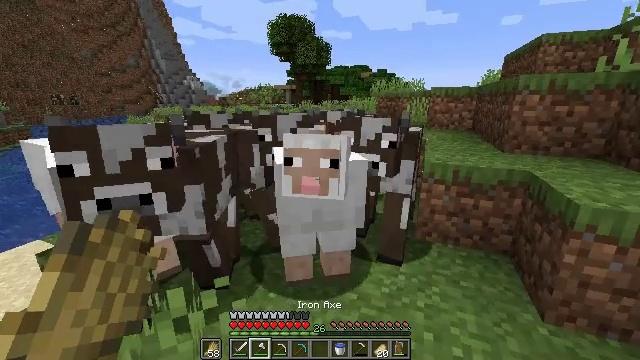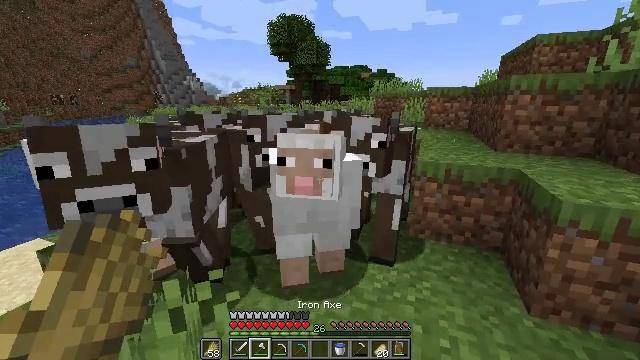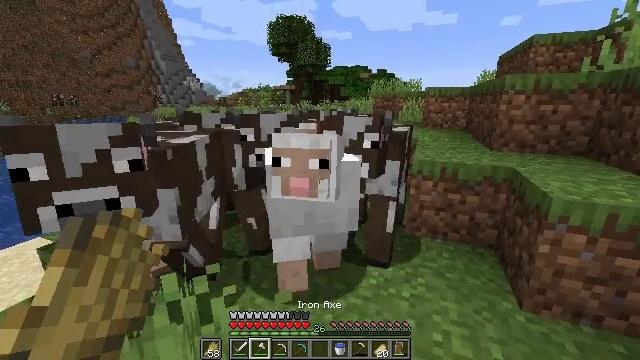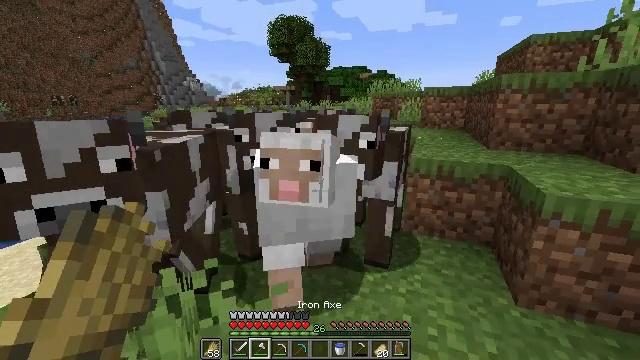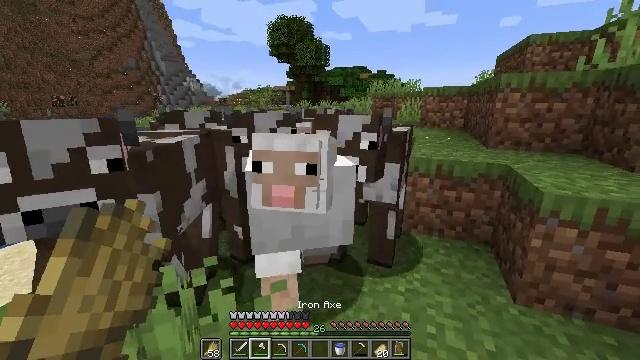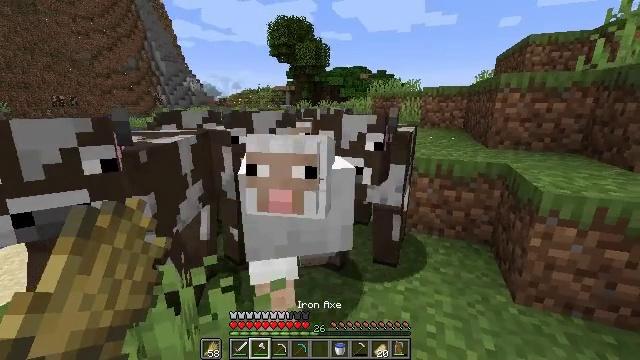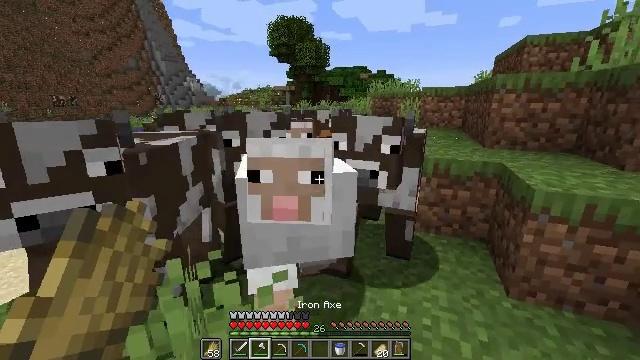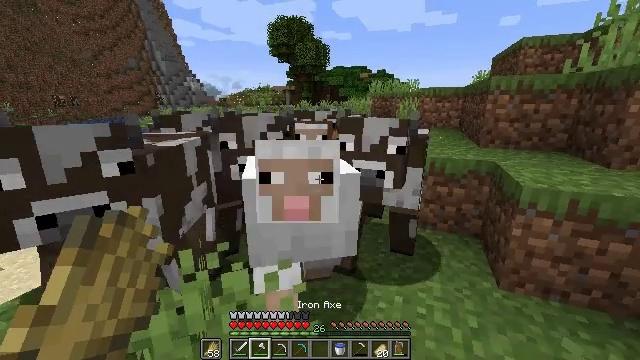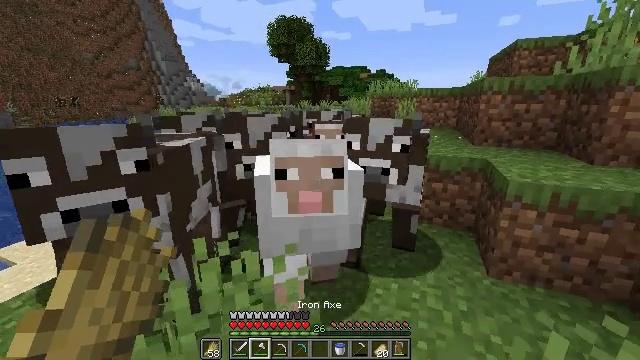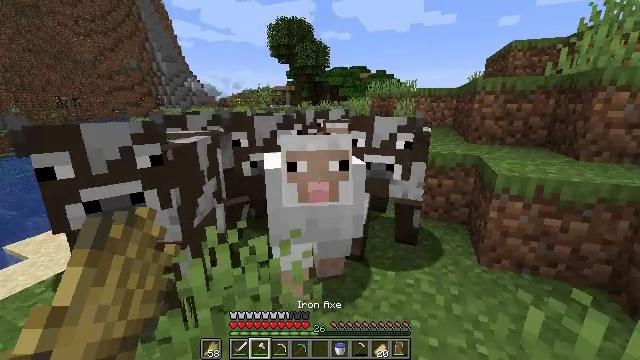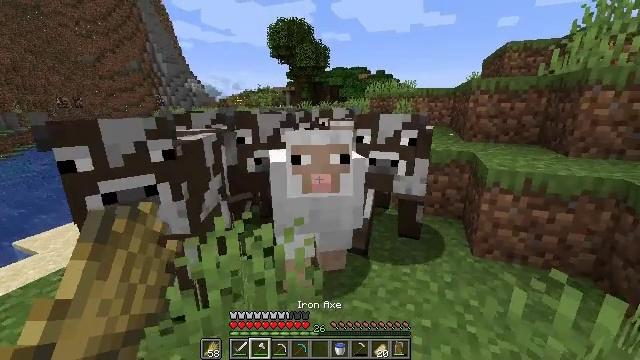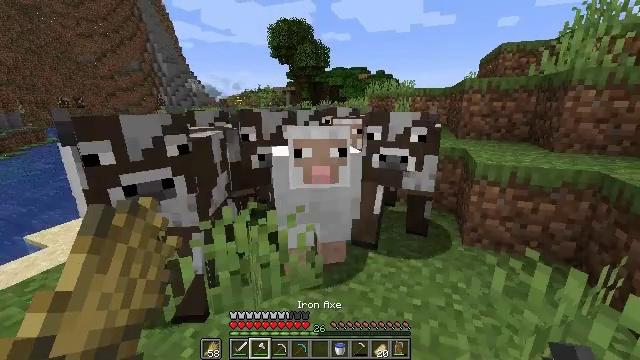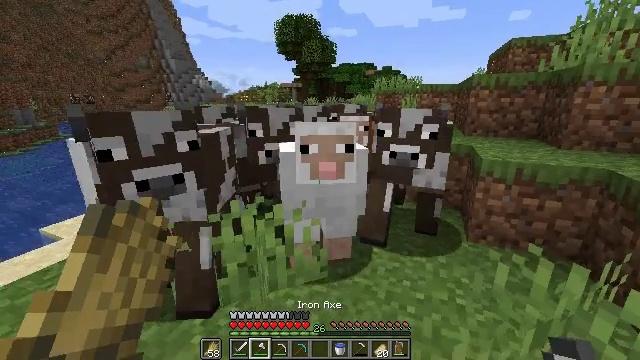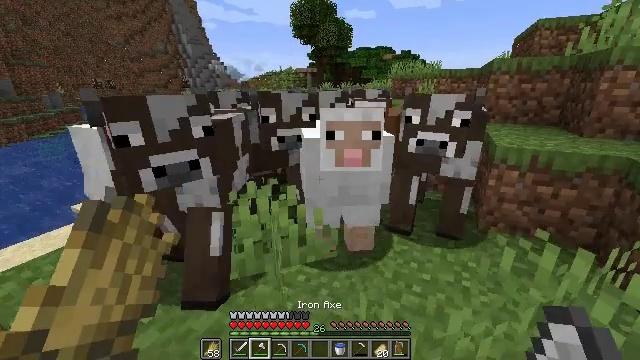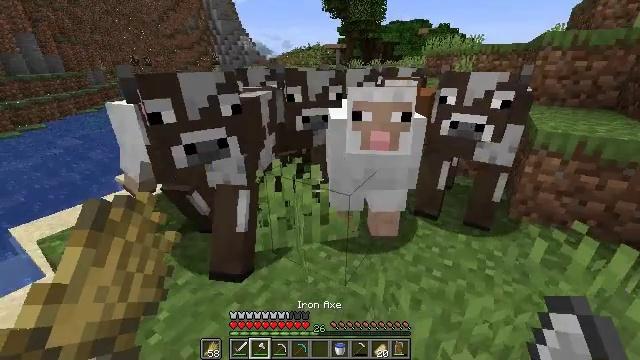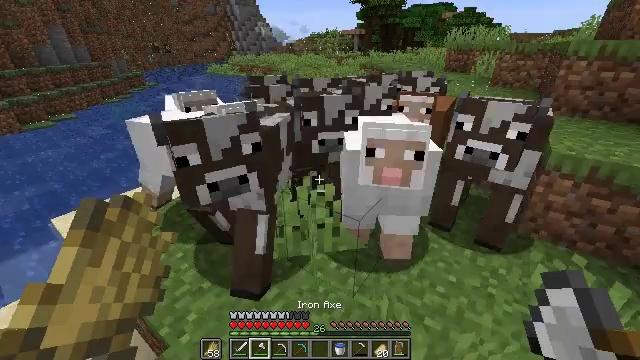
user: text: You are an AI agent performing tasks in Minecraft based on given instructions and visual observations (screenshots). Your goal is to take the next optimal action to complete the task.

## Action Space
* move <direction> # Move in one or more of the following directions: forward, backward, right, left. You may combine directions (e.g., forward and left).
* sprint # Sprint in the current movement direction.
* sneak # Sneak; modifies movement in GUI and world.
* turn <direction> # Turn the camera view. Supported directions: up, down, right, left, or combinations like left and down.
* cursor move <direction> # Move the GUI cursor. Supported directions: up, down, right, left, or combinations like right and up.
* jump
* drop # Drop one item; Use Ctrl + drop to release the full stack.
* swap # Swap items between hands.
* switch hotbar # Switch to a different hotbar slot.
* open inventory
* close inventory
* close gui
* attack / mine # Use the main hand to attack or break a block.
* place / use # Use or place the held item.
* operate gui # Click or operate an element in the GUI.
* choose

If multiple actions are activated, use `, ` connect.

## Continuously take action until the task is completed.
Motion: motion action
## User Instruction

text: Recycle the birch fence.
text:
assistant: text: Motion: no_op
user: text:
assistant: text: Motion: no_op
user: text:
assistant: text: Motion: no_op
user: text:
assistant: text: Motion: no_op
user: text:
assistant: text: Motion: no_op
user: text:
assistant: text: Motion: move back
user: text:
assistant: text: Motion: move back
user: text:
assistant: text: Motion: move back
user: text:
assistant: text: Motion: move back
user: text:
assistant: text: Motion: move back
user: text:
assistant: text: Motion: no_op
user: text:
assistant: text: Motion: turn left
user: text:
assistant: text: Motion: turn left and down
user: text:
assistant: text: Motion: turn left and down
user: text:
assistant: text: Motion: turn left and down, jump
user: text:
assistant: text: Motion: turn left and down, jump
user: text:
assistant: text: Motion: jump
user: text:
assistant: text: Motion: jump
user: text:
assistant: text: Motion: jump
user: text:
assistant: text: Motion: no_op
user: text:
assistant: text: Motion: no_op
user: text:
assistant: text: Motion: no_op
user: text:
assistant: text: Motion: no_op
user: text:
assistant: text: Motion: no_op
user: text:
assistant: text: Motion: move back
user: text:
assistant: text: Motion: move back and move right
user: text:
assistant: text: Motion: move back and move right
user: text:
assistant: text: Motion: move back and move right
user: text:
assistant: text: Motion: move back and move right
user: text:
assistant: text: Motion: move back and move right